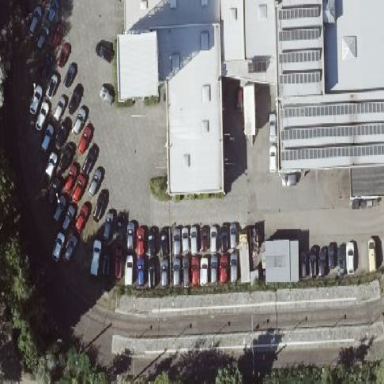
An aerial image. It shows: Car shop within retail area.